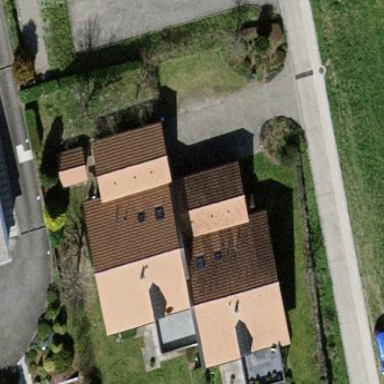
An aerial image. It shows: Residential building.